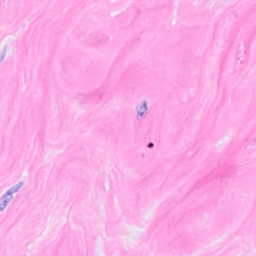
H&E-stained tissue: Breast